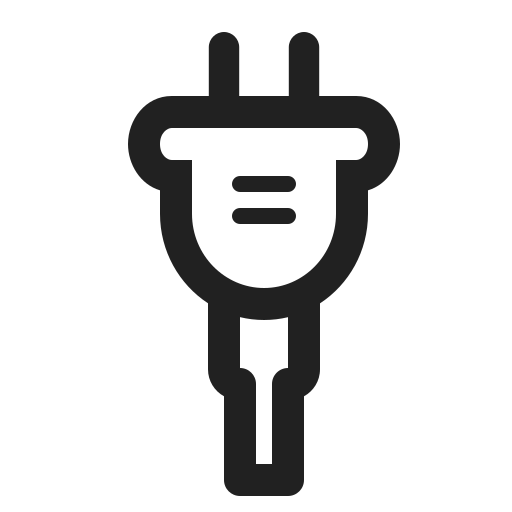
electric plug high contrast